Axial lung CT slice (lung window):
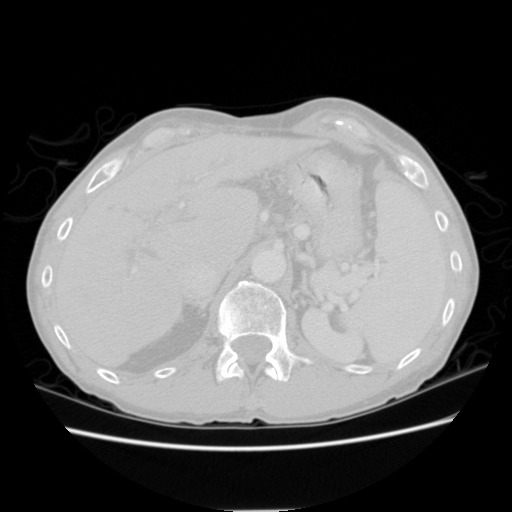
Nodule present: no